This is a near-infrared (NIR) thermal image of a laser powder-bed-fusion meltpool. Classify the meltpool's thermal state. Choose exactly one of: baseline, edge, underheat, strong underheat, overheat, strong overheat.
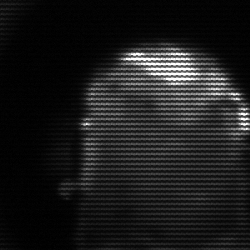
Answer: baseline